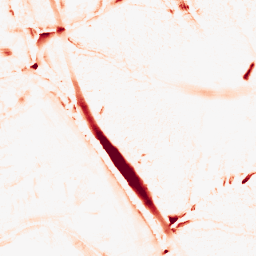
Category: morphological
Decomposition family: morphological
Decomposition parameters: operation: opening
size: 10
Upsampling method: cubic_mitchell
Upsampling parameters: scale: 2
Upsampling scale: 2